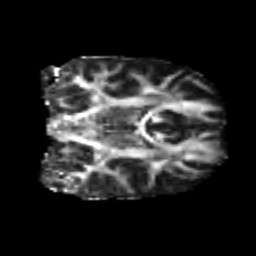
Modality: FA
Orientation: coronal
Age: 25
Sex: male
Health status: healthy
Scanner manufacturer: philips
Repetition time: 7.386 s
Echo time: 0.08599 s